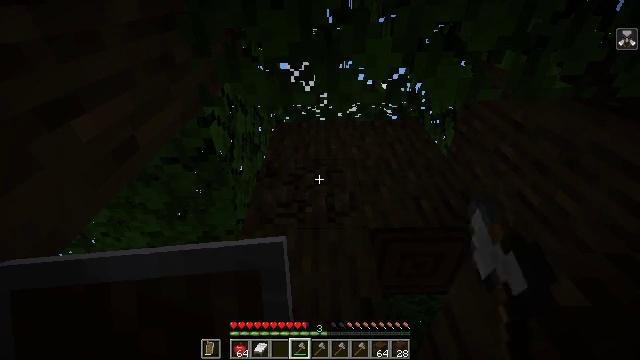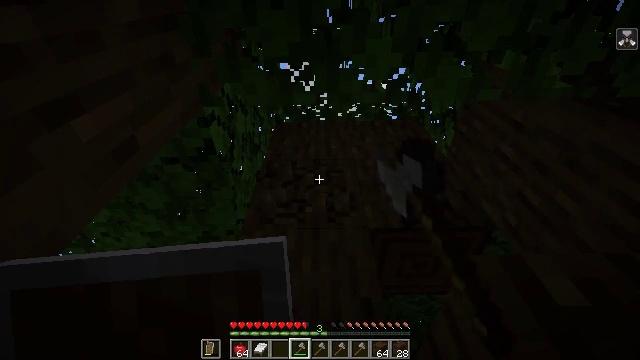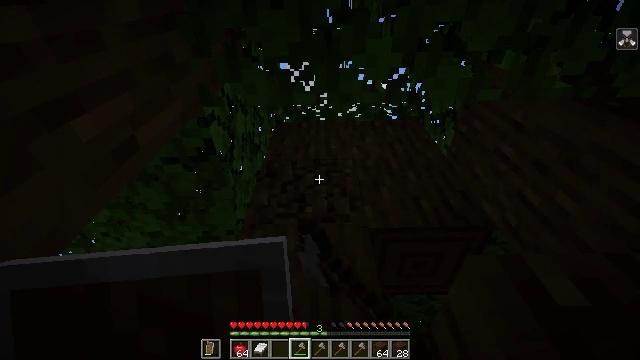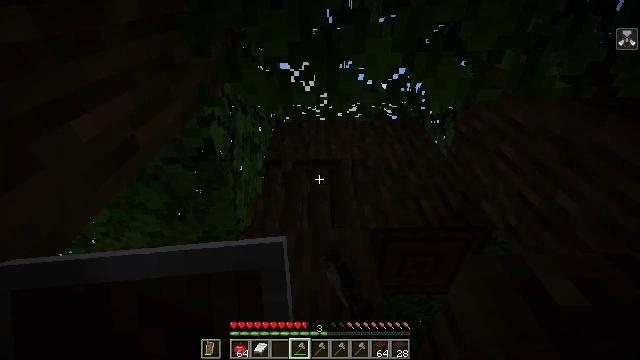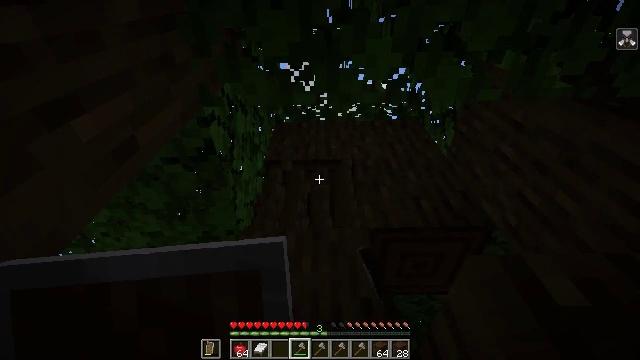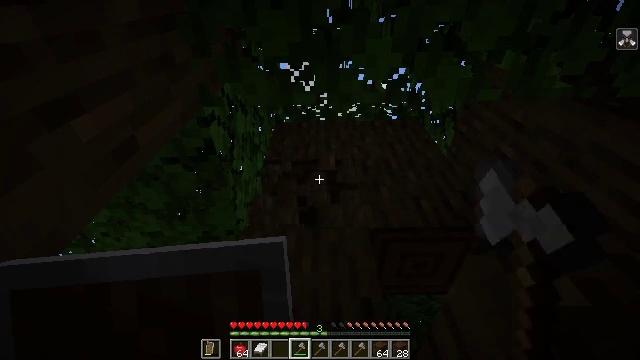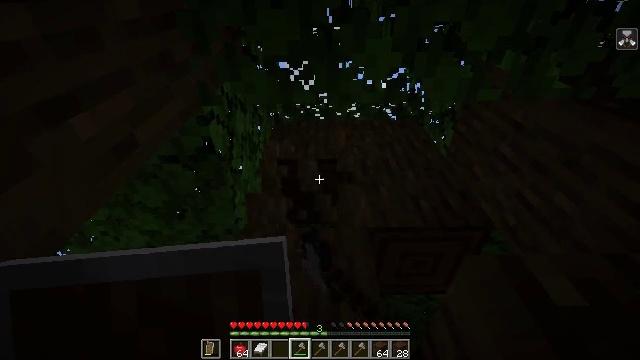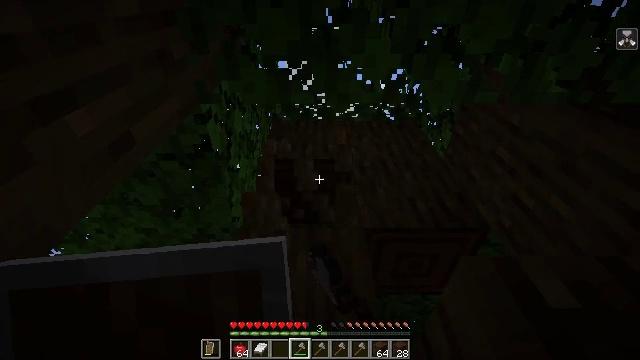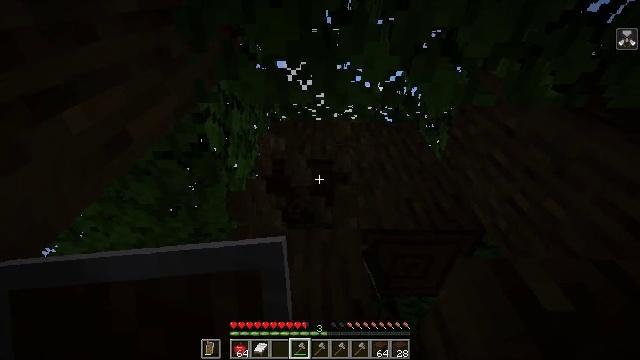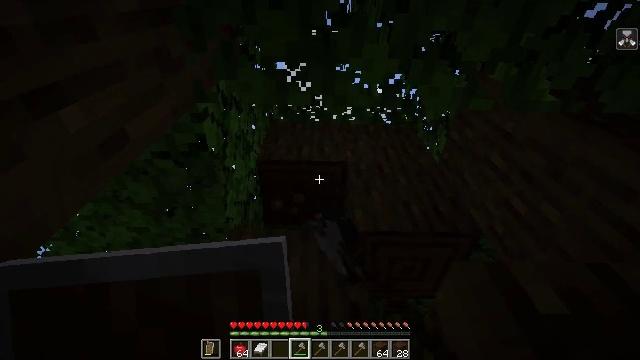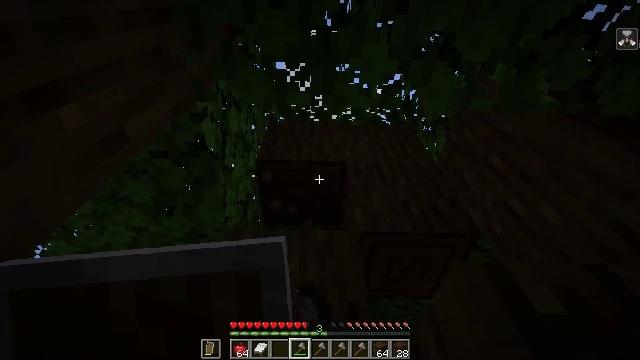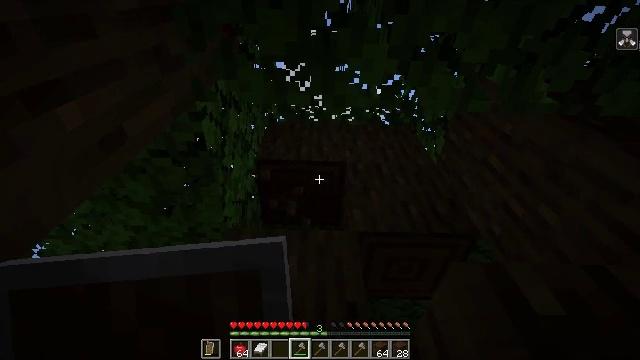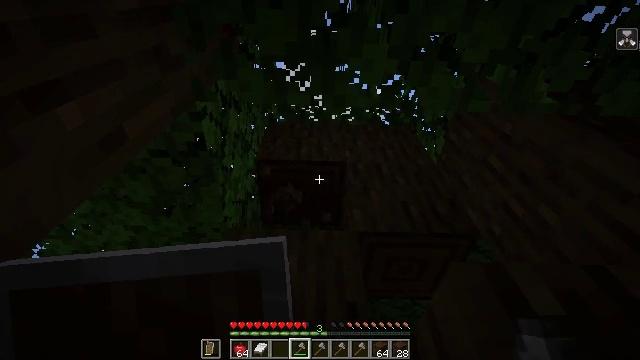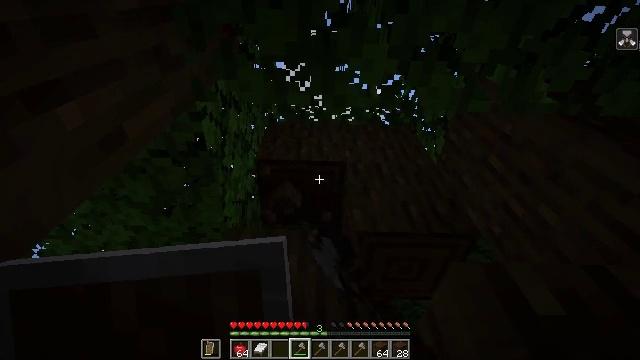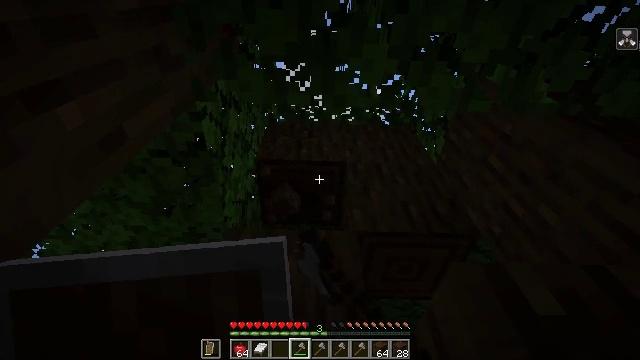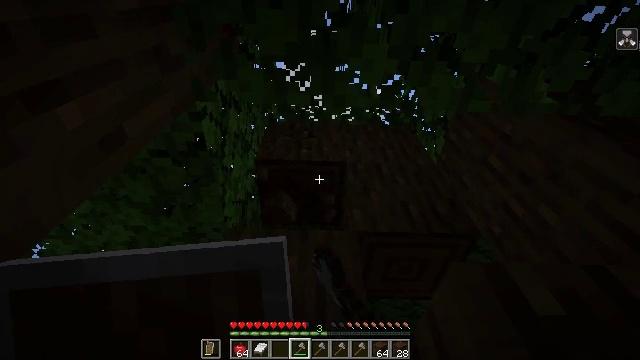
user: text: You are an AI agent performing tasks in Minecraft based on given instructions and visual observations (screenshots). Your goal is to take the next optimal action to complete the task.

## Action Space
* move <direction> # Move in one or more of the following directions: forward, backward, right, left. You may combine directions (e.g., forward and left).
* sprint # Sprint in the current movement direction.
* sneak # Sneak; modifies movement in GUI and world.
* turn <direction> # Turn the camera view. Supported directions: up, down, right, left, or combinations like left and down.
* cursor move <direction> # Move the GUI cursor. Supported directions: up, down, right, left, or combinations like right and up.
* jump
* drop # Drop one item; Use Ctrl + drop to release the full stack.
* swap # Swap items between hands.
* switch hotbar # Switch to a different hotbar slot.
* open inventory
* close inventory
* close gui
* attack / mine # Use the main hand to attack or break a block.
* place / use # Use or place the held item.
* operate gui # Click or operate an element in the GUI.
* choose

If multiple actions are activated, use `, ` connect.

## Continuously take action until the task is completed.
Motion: motion action
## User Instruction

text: Gather dark oak log for crafting.
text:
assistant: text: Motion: attack / mine
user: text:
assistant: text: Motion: attack / mine
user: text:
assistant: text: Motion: attack / mine
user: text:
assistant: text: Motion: attack / mine
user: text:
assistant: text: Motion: attack / mine
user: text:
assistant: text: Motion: attack / mine
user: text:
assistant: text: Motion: attack / mine
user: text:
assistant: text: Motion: attack / mine
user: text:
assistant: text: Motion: attack / mine
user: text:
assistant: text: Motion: attack / mine
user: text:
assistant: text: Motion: attack / mine
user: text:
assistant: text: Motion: attack / mine
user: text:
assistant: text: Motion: attack / mine
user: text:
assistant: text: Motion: attack / mine
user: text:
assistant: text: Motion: attack / mine
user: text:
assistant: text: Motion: attack / mine
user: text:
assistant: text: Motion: attack / mine
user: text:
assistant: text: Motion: attack / mine
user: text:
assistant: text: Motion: attack / mine
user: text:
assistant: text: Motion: attack / mine
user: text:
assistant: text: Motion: attack / mine
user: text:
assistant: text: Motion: attack / mine
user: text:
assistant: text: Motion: attack / mine
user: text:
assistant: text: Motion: attack / mine
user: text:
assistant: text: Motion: attack / mine
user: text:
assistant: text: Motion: attack / mine
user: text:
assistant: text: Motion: attack / mine
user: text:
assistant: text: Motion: attack / mine
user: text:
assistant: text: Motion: attack / mine
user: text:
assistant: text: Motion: turn right, attack / mine